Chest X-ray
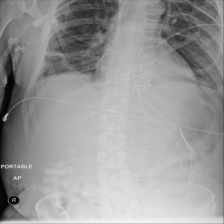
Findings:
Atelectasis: positive
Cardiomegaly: negative
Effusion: negative
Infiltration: negative
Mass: negative
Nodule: negative
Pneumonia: negative
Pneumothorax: negative
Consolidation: negative
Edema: negative
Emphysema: negative
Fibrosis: negative
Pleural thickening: negative
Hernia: negative